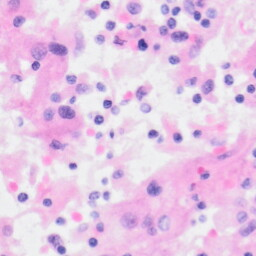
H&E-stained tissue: Kidney